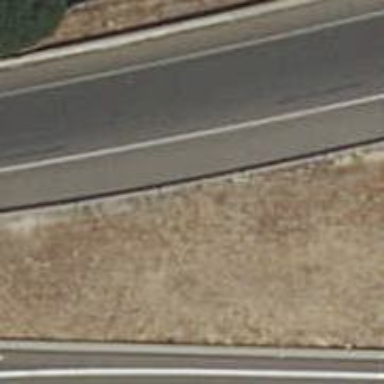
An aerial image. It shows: Guard rail.